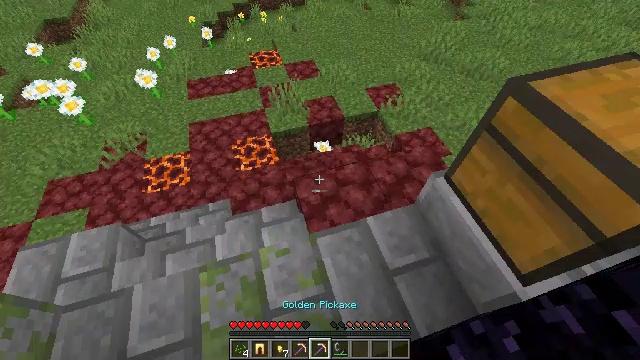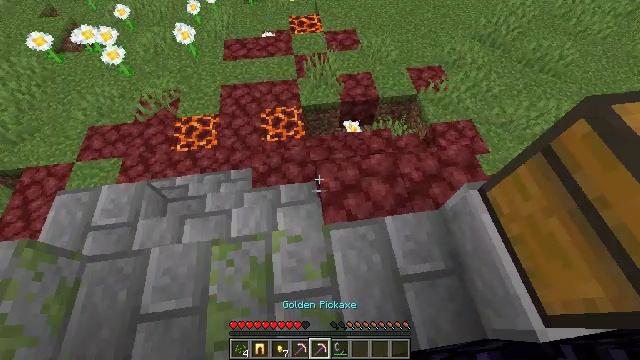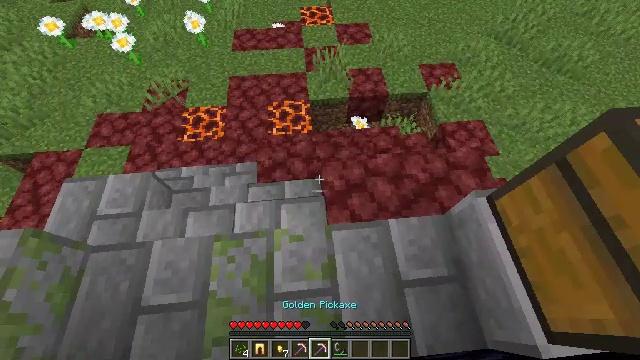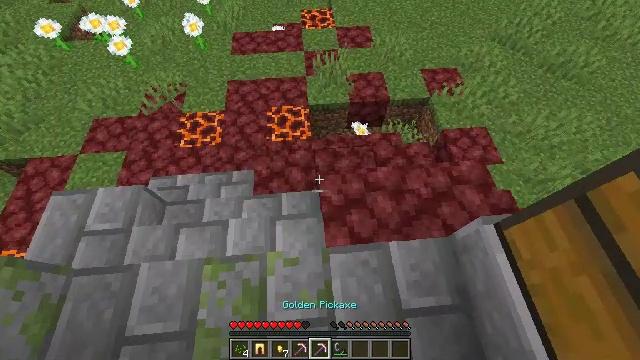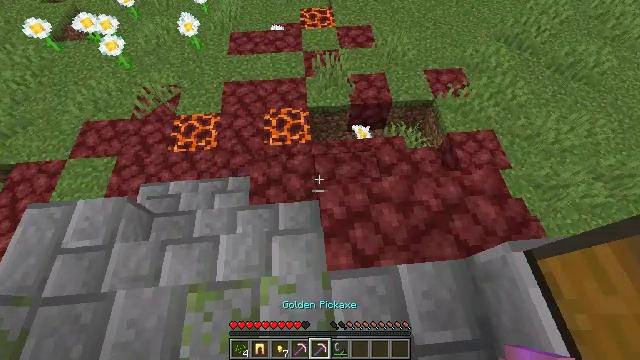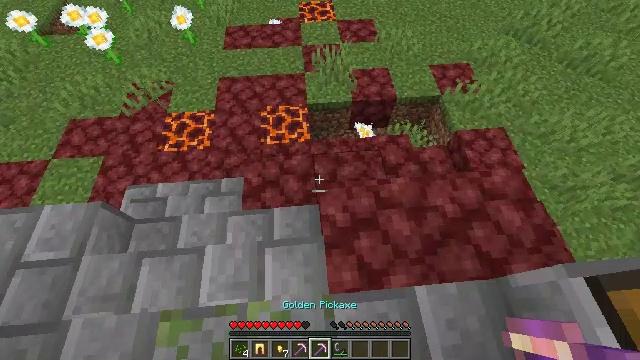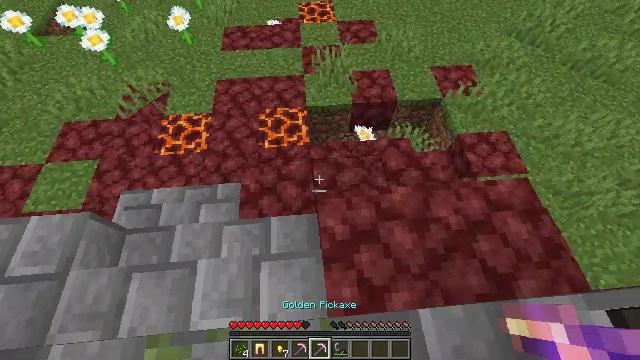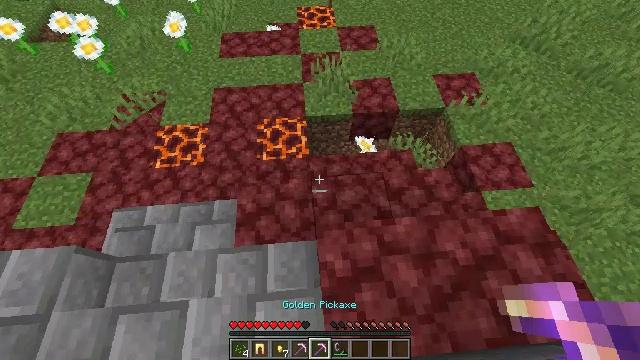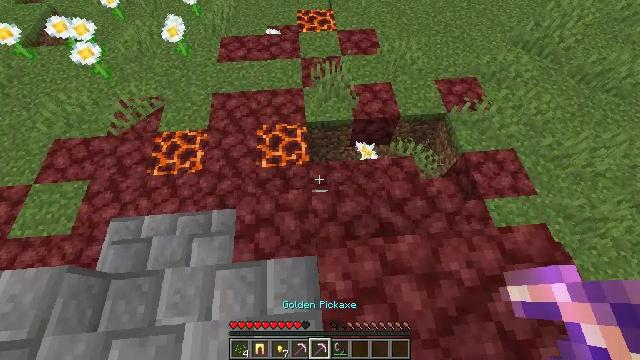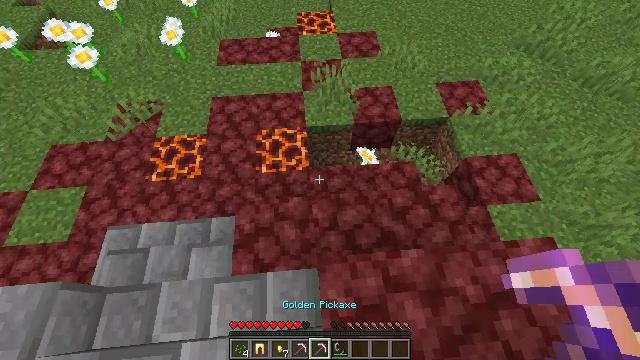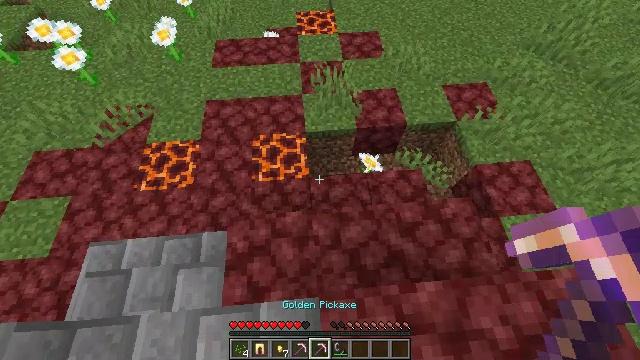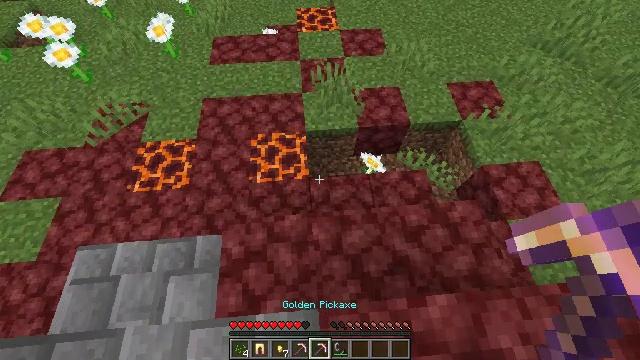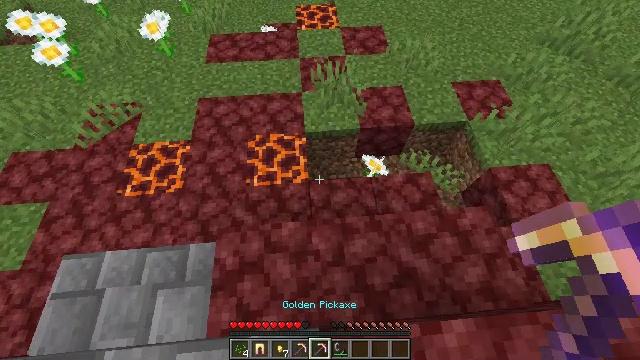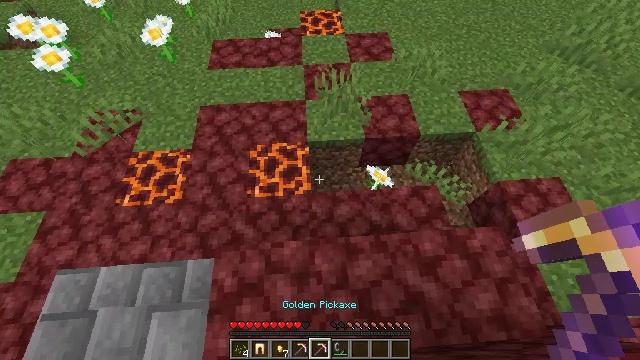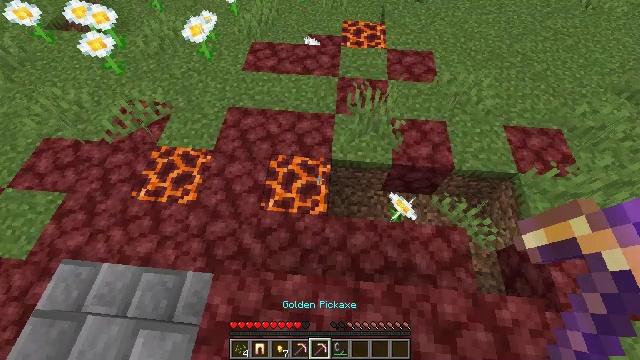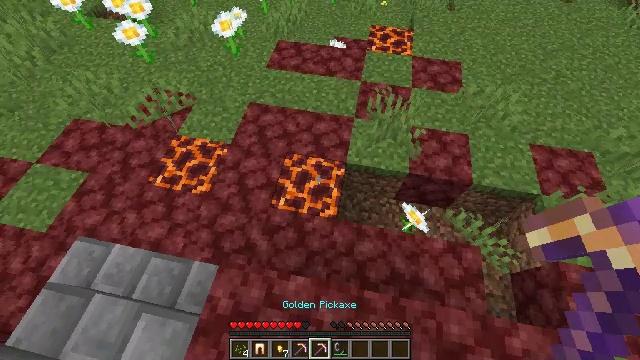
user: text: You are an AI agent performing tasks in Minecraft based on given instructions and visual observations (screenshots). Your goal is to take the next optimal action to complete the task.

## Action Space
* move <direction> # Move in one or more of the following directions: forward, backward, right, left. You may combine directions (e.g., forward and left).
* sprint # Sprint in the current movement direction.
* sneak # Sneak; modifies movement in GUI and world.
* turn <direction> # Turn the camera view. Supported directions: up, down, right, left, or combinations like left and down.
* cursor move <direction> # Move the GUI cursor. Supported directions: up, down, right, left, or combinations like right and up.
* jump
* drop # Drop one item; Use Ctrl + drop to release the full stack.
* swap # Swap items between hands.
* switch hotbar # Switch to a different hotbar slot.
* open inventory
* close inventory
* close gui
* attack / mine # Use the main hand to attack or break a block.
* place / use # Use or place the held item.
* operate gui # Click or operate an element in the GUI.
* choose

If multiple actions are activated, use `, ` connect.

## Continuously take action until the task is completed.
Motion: motion action
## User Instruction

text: Gather the magma block using a pickaxe.
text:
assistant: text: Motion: move forward, turn left and down
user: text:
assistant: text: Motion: move forward, turn left and down
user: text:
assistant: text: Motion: move forward
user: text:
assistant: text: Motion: move forward
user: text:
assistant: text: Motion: move forward
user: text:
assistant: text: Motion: move forward
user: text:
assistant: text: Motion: move forward
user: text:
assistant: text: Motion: move forward
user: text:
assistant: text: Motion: move forward
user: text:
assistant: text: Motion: move forward
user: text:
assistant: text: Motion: move forward
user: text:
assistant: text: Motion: move forward
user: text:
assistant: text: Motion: move forward
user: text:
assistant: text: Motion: move forward, turn left
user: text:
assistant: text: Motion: turn left
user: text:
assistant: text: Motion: turn left
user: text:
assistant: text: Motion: turn left
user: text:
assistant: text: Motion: turn left and up
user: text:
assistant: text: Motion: move forward, turn left and up
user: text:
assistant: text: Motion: move forward, turn left
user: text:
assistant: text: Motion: move forward
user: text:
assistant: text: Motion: move forward
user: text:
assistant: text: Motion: turn down
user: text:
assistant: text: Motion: no_op
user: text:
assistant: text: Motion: no_op
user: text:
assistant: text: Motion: turn right and down
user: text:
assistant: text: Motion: turn right and down
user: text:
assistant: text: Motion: turn right and down
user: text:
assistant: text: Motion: turn right and down
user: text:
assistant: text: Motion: no_op